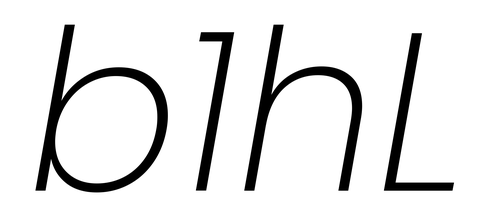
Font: Poppins-ExtraLightItalic